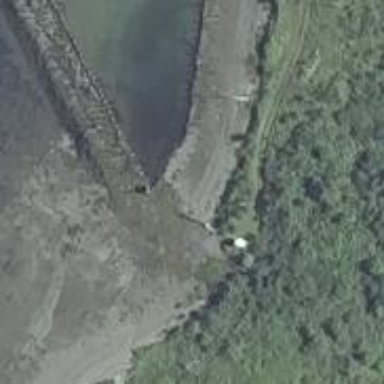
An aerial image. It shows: Breakwater structure.